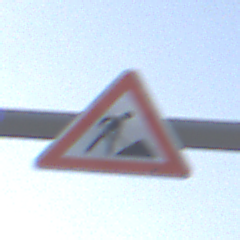
Verkehrszeichen: Arbeitsstelle
Umgebung: Outdoor, Nature
Tageszeit: SunriseSunset
Wetter: PartlyCloudy
Licht: Natural
Jahreszeit: NotSpecified
Kontrast: HighContrast